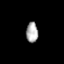
Tissue: skin
Cell type: Epithelial cells
Senescence score: 0.2729
Nuclear area (px): 239
Mean DAPI intensity: 170.159